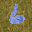
Label: 6